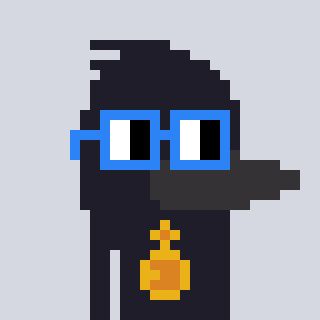
a pixel art character with square blue glasses, a raven-shaped head and a grayscale-colored body on a cool background